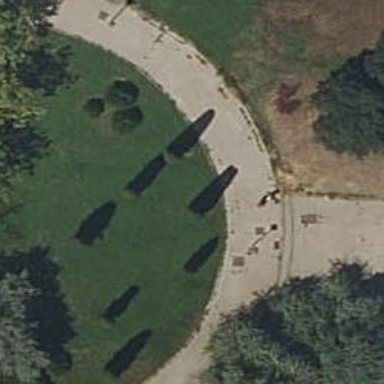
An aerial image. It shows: Set of steps on the road.